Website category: phone
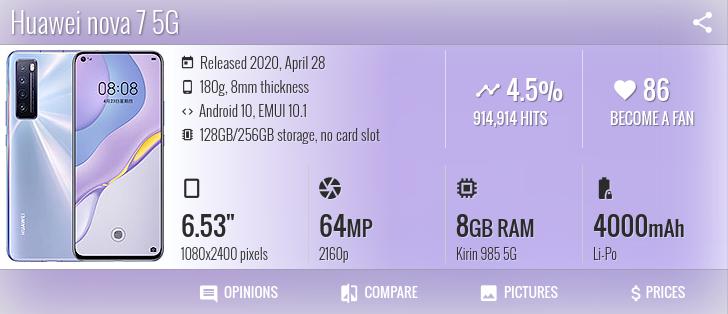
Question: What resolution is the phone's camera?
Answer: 2160p

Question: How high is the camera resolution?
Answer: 2160p

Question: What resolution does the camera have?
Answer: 2160p

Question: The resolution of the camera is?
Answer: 2160p

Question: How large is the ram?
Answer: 8 GB RAM

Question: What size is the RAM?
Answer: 8 GB RAM

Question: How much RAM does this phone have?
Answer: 8 GB RAM

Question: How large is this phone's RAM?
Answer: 8 GB RAM

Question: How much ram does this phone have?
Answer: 8 GB RAM

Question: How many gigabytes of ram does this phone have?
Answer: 8 GB RAM

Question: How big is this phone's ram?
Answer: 8 GB RAM

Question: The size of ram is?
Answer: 8 GB RAM

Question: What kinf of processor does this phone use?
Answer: Kirin 985 5G

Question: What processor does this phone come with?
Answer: Kirin 985 5G

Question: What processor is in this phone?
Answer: Kirin 985 5G

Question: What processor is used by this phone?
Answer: Kirin 985 5G

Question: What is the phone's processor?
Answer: Kirin 985 5G

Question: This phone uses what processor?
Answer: Kirin 985 5G

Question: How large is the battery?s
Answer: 4000 mAh

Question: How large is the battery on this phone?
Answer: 4000 mAh

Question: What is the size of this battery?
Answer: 4000 mAh

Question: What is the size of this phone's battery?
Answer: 4000 mAh

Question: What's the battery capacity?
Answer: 4000 mAh

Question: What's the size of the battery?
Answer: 4000 mAh

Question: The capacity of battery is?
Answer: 4000 mAh